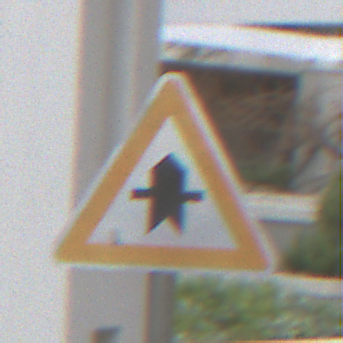
Verkehrszeichen: Vorfahrt
Umgebung: Outdoor, Urban
Tageszeit: Midday
Wetter: Overcast
Licht: Natural
Jahreszeit: NotSpecified
Kontrast: LowContrast